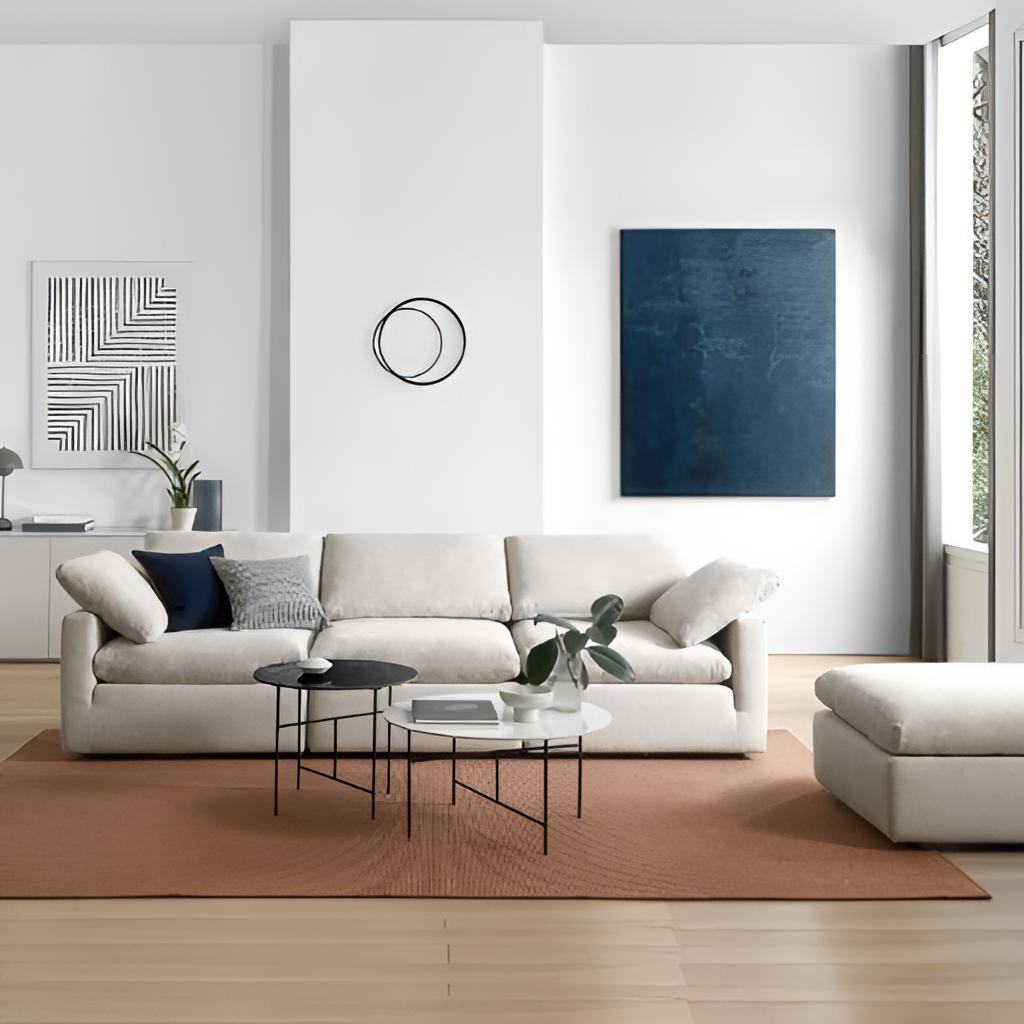
fabric sofa, living room, beige wood flooring, with plank pattern, paint wallpaper, with solid pattern, modern